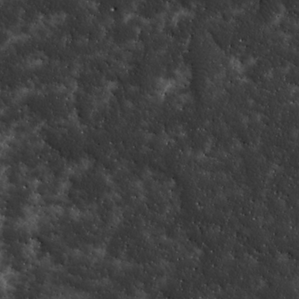
Label: non_frost